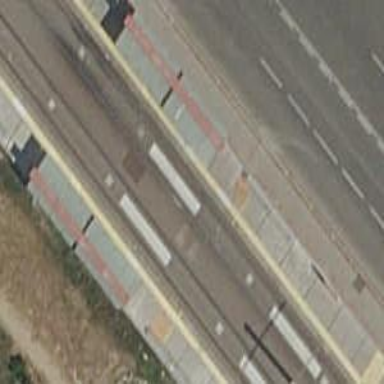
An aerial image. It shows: Light rail railway with electrified contact line.